Question: I'm trying to write a little loop for this

Where Pi is the (if you're not aware, just being thorough) products of the argument over the range of k. Sorta like the summation sign. Anyway, I can't seem to wrap my head around how to write this. I've written this little function but it isn't what I want. It's just printing the result of the (7i - 2) over the range I've specified. It isn't multiplying them all together, I know I haven't asked it to do that. I'm not even sure to ask it to do that. Looking for hints, not necessarily an answer (though, that would be nice too).
What I've done so far:
'''
void prod(long int& num)
{
for ( int i = 1; i <= 25; ++i)
{
num =(-1.0)*((7.0*i - 2));
std::cout << num << std::endl;
}
}
'''
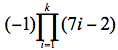
Answer: '''
num = 1;
for (int i=1; i <= 25; ++i)
{
num *= ((7.0*i - 2));
std::cout << -num << std::endl;
}
num *= -1;
std::cout << num << std::endl;
'''
Subtle differences.
The '*=' operator works like this....
'''
A *= B;
'''
is exactly the same as writing this...
'''
A = A * B;
'''
It multiplies the value on the left by the value on the right and assigns it to the value on the left.
You can do the same thing with all the math operators: '+=', '-=', '*=', '/=', and '%='.
---
EDIT: As a note, and as properly pointed out by 'bruce3141''s answer, both the 'int' and 'long long' data types will result in an overflow before you get to 'k = 25', so as it stands, while this algorithm IS correct, it will not give you correct results in a computer due to overflow. Using a floating point data type such as 'double' isn't an acceptable solution really. You'll need to look into a class that can handle integers larger than what 'long long' will store. I'm not sure what 'C++' has, but you're looking for something that is the equivalent of 'Java''s 'BigInteger' class.